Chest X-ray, PA view. Patient: 65 years old, sex F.
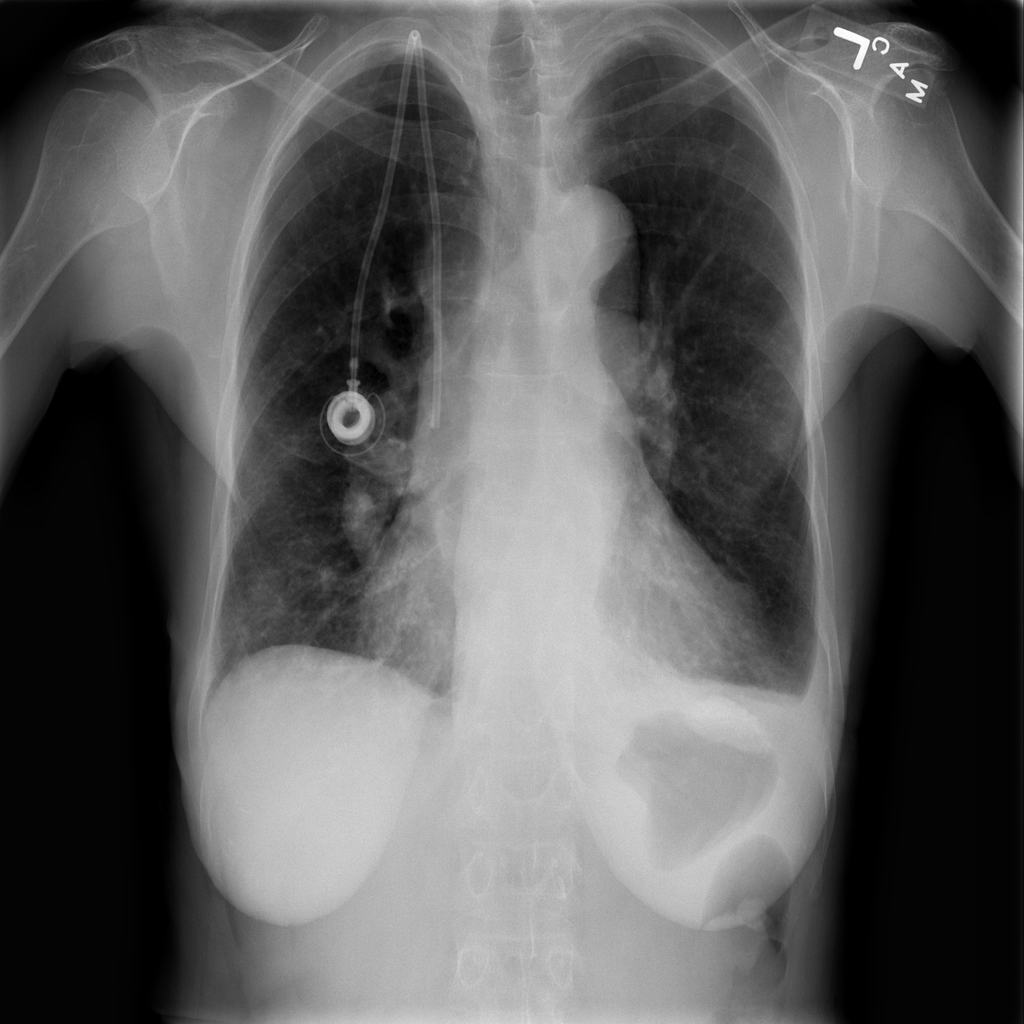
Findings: Cardiomegaly, Effusion, Infiltration